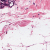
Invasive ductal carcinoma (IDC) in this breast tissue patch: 0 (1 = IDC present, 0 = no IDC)